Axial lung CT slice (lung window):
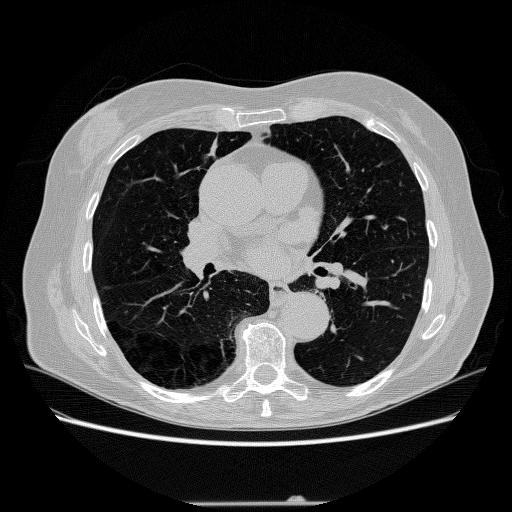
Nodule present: no